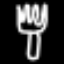
Label: fork